Interaction volume radius: 5 \u00c5
Interaction volume height: 20 \u00c5
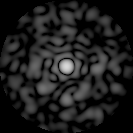
Disorder parameter: 0.8717